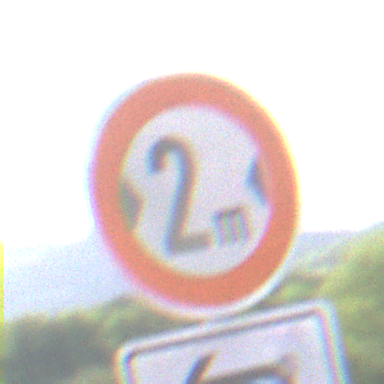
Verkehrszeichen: TatsaechlicheBreite2
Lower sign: RichtungsangabeDurchPfeile2
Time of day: MorningAfternoon
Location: Outdoor (RoadRail)
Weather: PartlyCloudy
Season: NotSpecified
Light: Natural